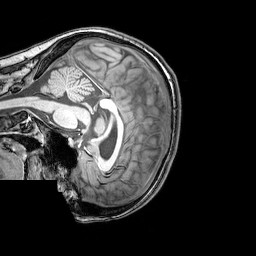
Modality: T1w
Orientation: sagittal
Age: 22
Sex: female
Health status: healthy
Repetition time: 0.081 s
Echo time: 0.037 s